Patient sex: M
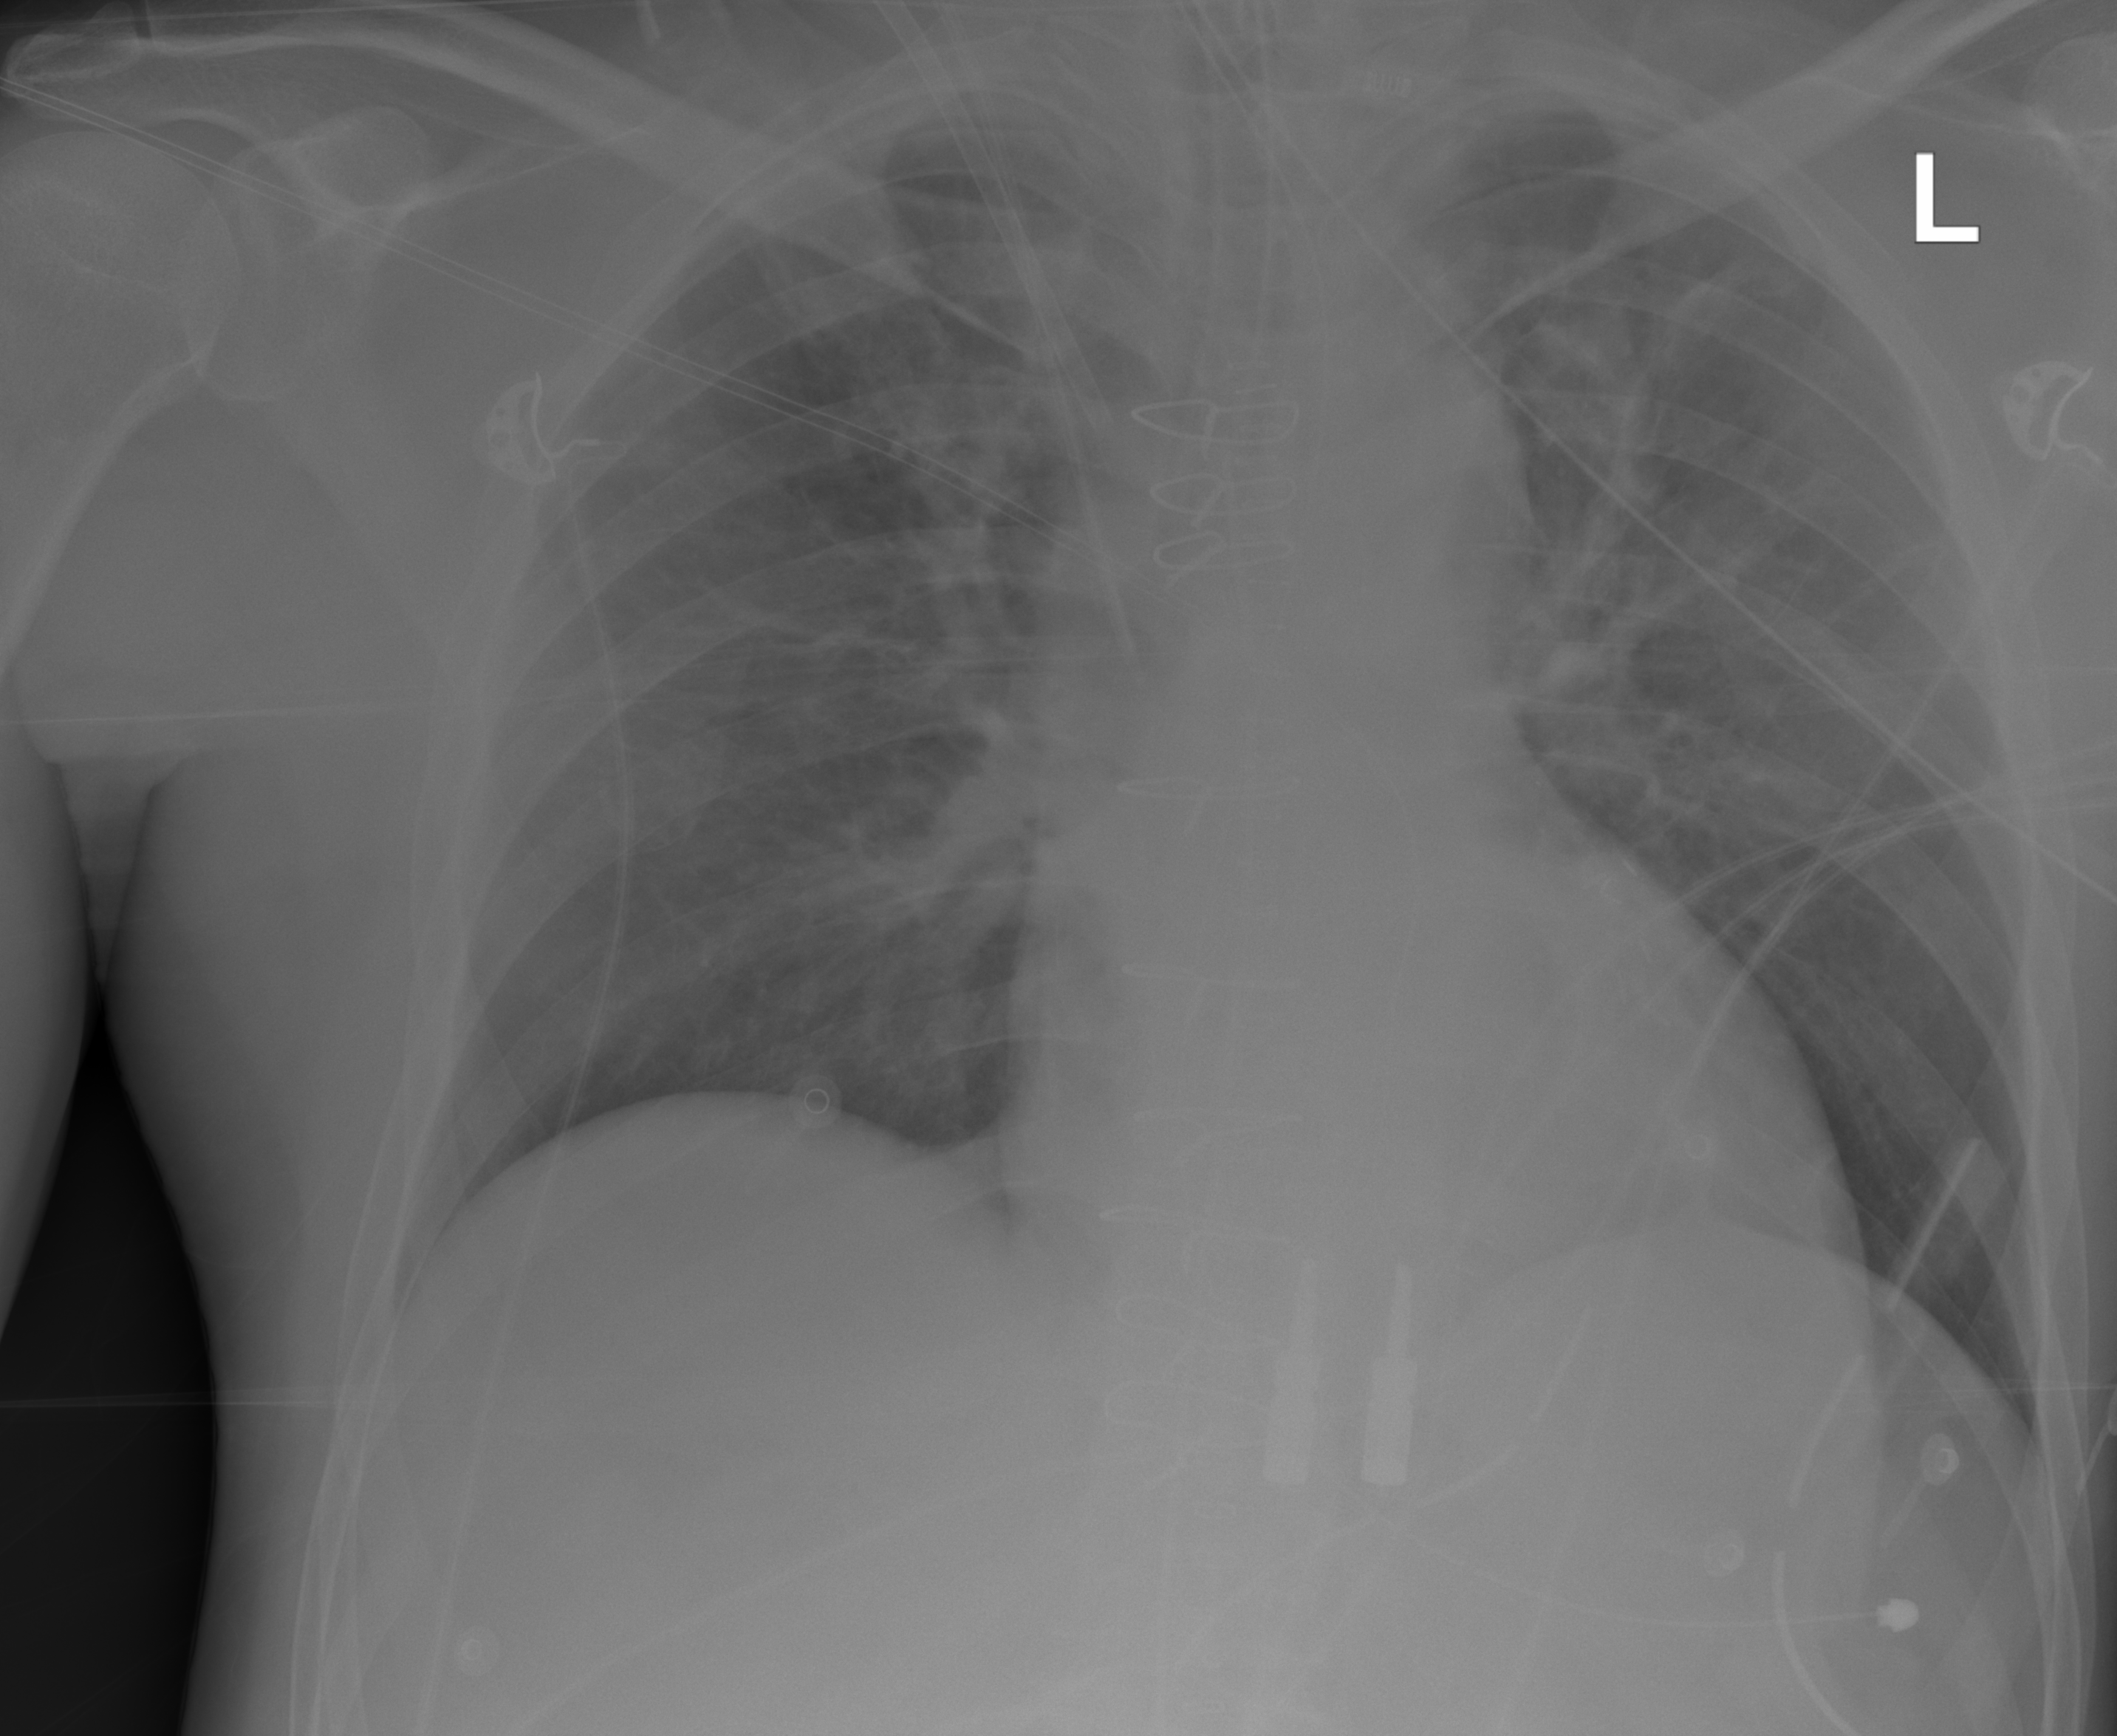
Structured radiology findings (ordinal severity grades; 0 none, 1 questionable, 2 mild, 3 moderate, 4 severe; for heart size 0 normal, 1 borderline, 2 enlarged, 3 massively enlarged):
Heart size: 1
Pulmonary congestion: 2
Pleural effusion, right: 0
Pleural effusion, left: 0
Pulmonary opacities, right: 0
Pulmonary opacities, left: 0
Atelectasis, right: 0
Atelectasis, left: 2